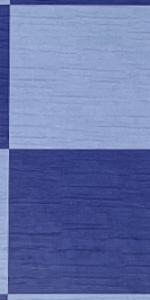
Label: Empty